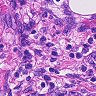
Metastatic tissue present: yes